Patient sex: F
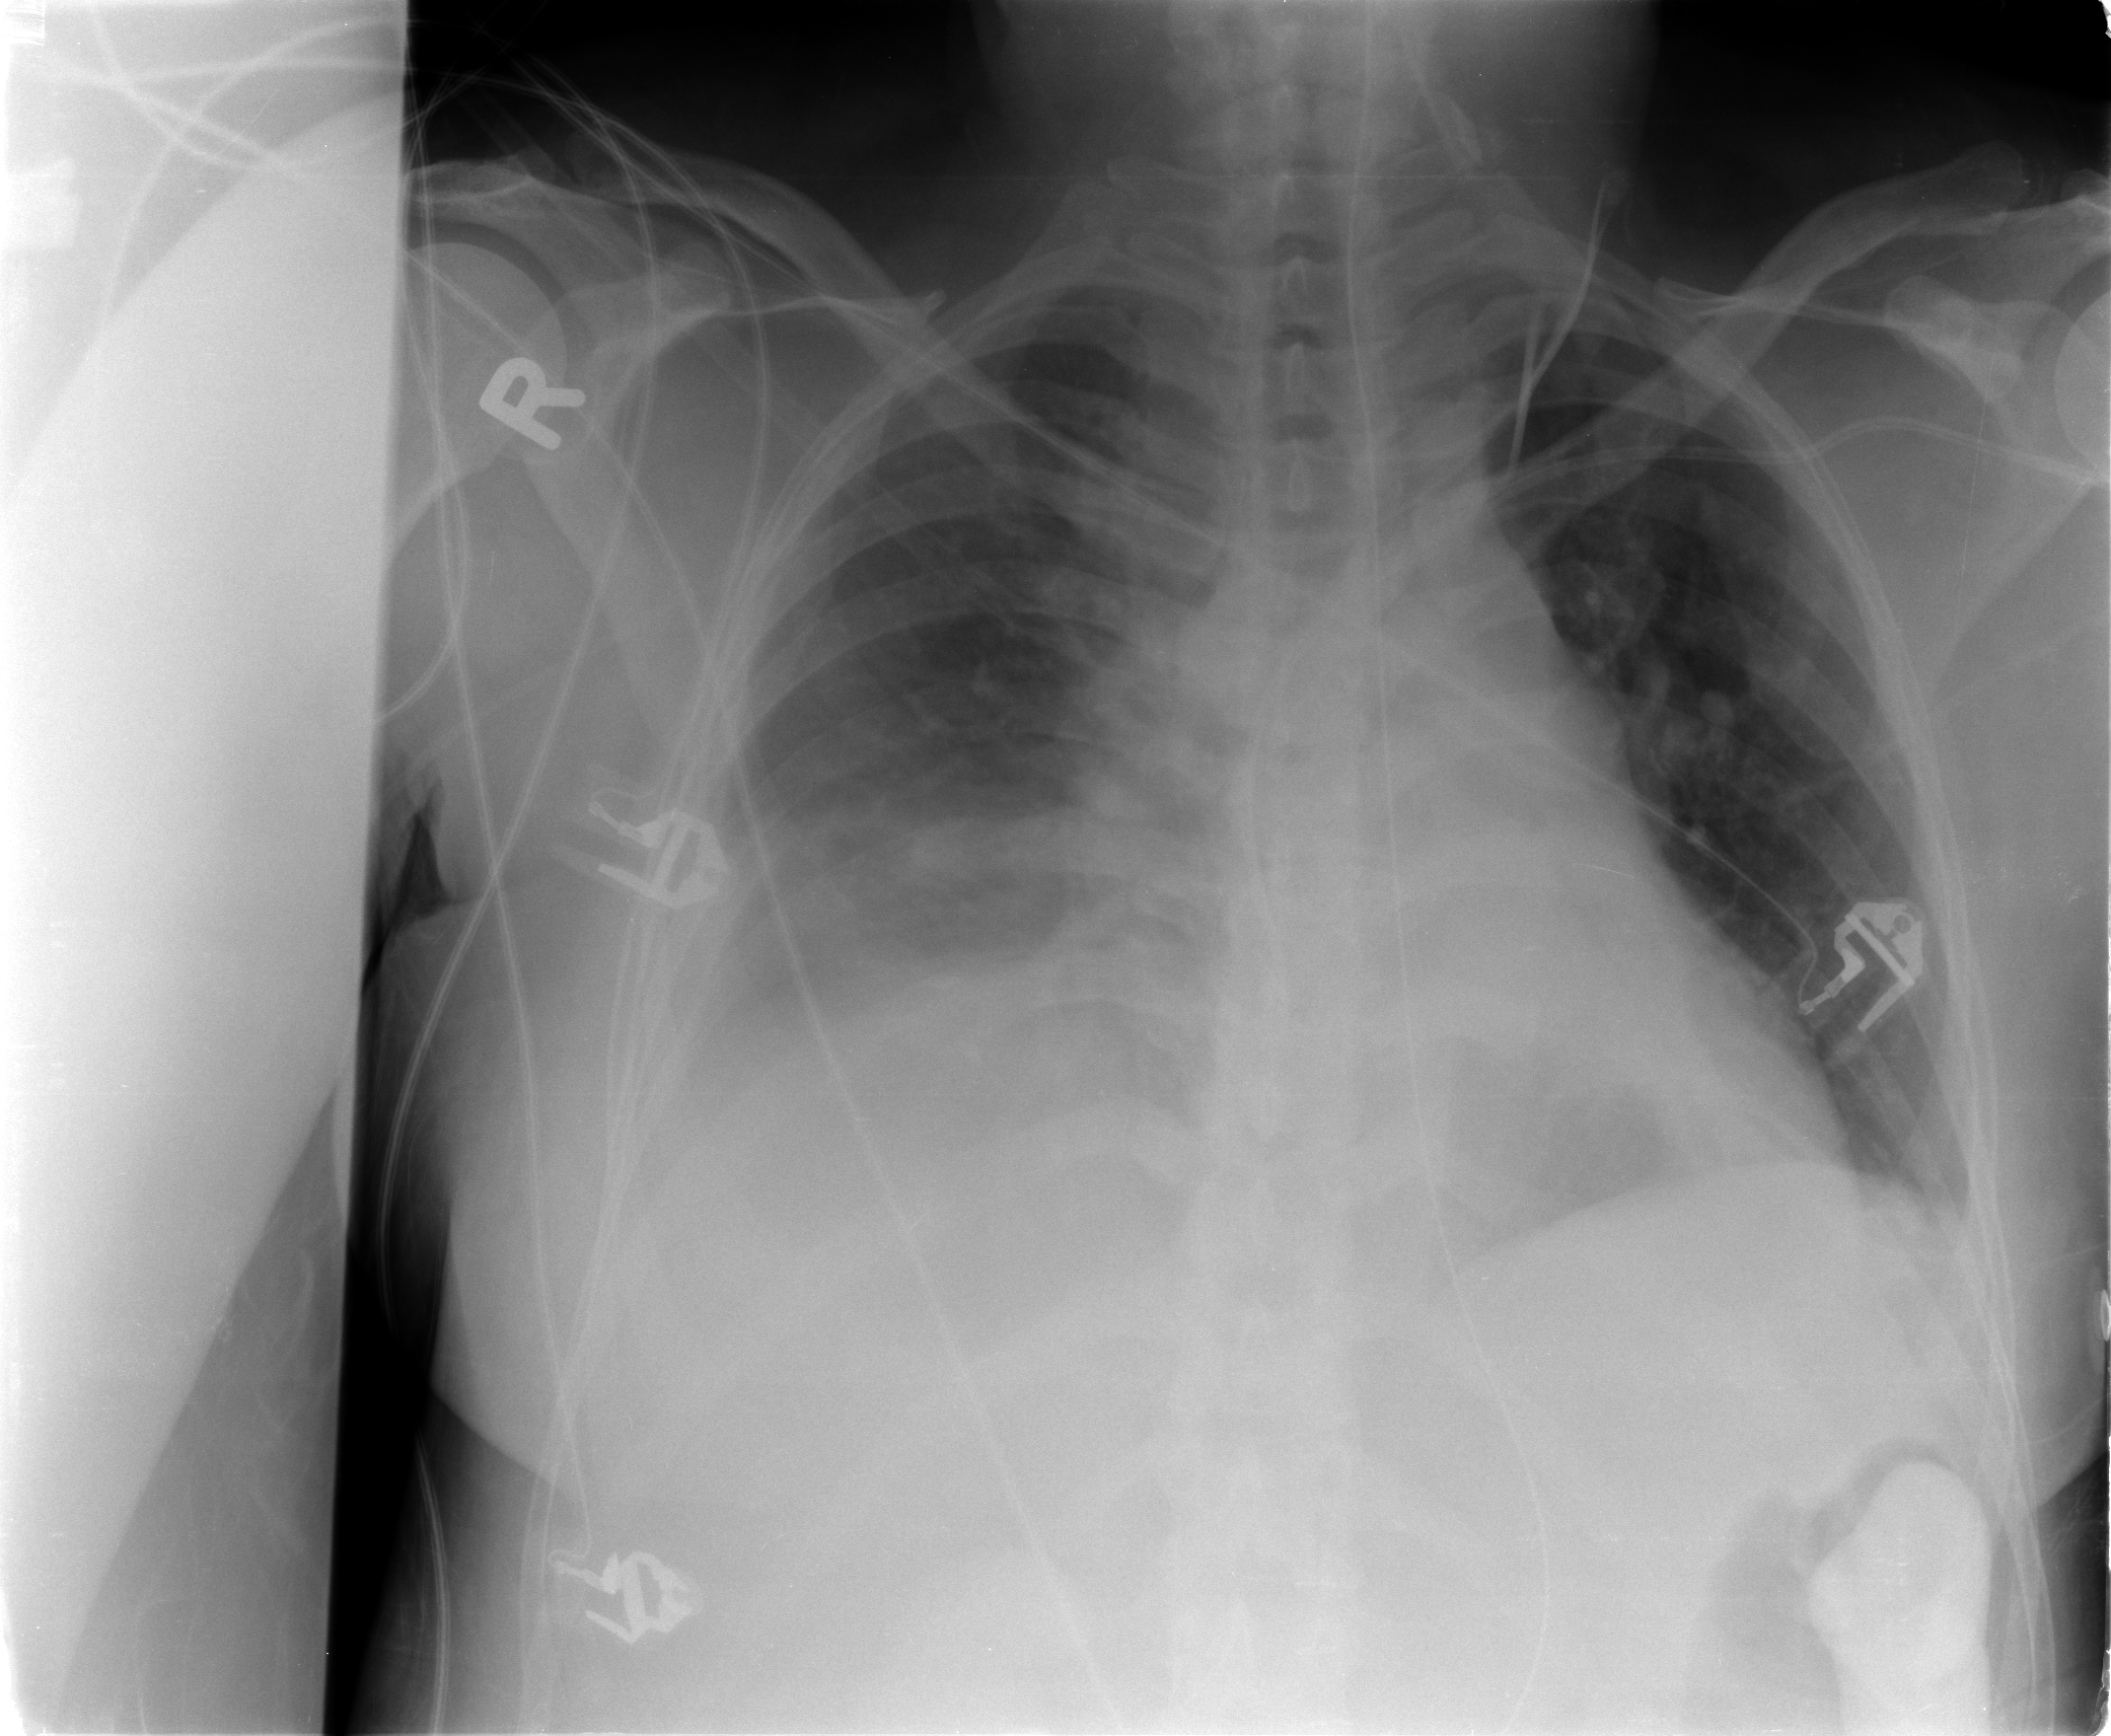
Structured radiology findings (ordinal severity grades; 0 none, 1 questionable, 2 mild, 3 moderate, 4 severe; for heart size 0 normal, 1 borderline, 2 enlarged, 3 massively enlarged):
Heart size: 0
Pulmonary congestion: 0
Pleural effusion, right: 3
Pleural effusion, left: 0
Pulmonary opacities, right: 1
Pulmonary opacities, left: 0
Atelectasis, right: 3
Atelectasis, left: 0